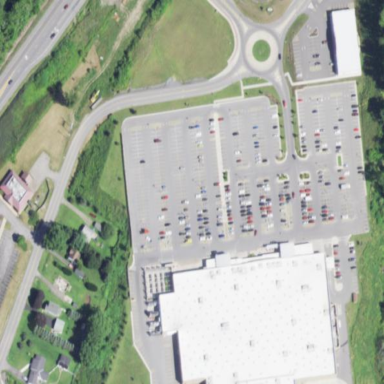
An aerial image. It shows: Retail area.